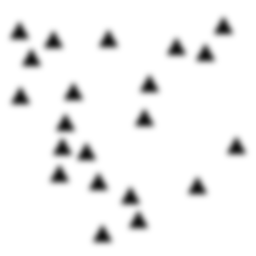
Squares: 0
Triangles: 21
Stars: 0
Total shapes: 21